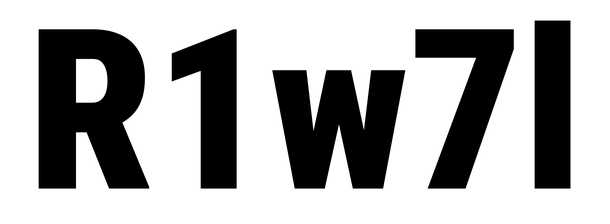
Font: Roboto_Condensed_Black